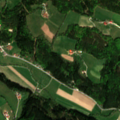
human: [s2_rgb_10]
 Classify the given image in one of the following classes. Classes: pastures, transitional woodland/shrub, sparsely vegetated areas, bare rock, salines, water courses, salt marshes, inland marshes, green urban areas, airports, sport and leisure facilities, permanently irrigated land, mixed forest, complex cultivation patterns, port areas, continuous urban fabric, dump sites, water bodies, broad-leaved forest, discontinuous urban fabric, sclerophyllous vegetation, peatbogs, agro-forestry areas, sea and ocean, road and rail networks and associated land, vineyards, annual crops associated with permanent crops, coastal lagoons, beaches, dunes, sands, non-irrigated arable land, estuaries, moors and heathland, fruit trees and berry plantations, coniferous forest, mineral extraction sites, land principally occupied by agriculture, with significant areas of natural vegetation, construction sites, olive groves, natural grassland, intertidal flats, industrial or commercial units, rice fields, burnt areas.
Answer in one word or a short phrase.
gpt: complex cultivation patterns, coniferous forest, mixed forest